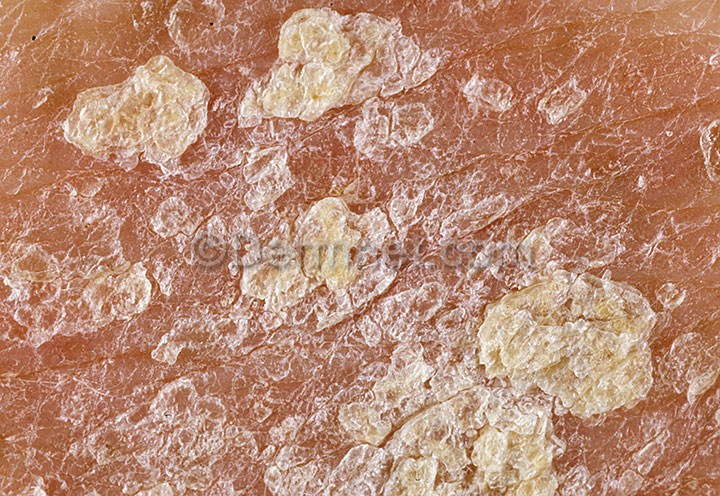
Disease: Psoriasis pictures Lichen Planus and related diseases